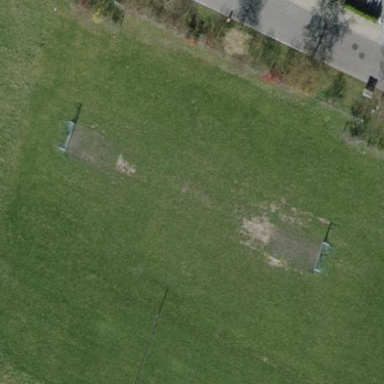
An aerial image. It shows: Soccer pitch for outdoor sports and leisure activities.